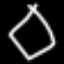
Label: diamond